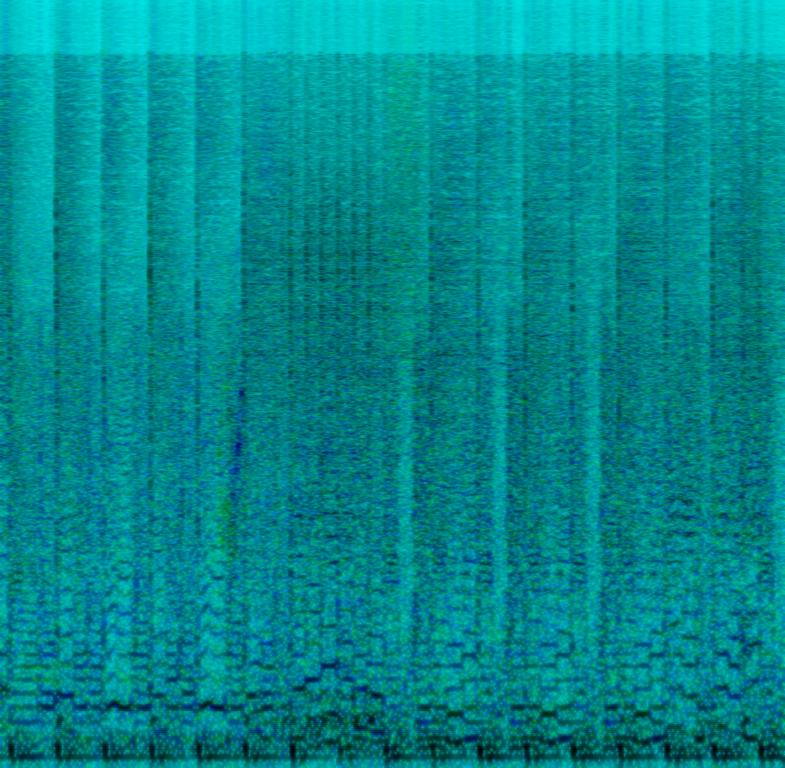
This hard rock song feels like the kind of song that would play as you are preparing to go to war. The instruments are gritty, grungy, and intense. The electric guitarist plays an intricate motif and the bass player matches the main part of the riff. The drummer plays potent and punchy rhythms which feature the crash cymbal - which adds a bright shimmery contrast to the dark and grungry guitars.